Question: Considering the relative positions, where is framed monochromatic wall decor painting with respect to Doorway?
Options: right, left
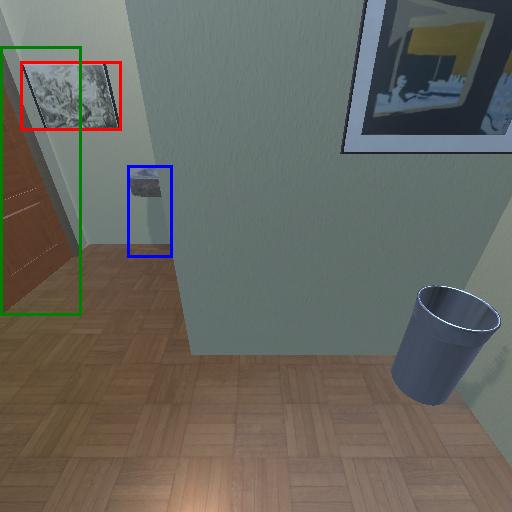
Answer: right